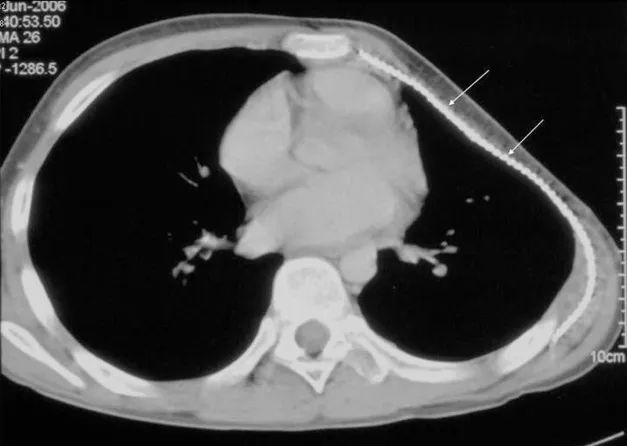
CT examination of the chest post-chemotherapy and chest wall surgery showing deformity of the left chest wall at site of extensive rib resection. The titanium mesh is seen in situ (arrows). There is no evidence of tumour recurrence.
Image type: radiology (ct)